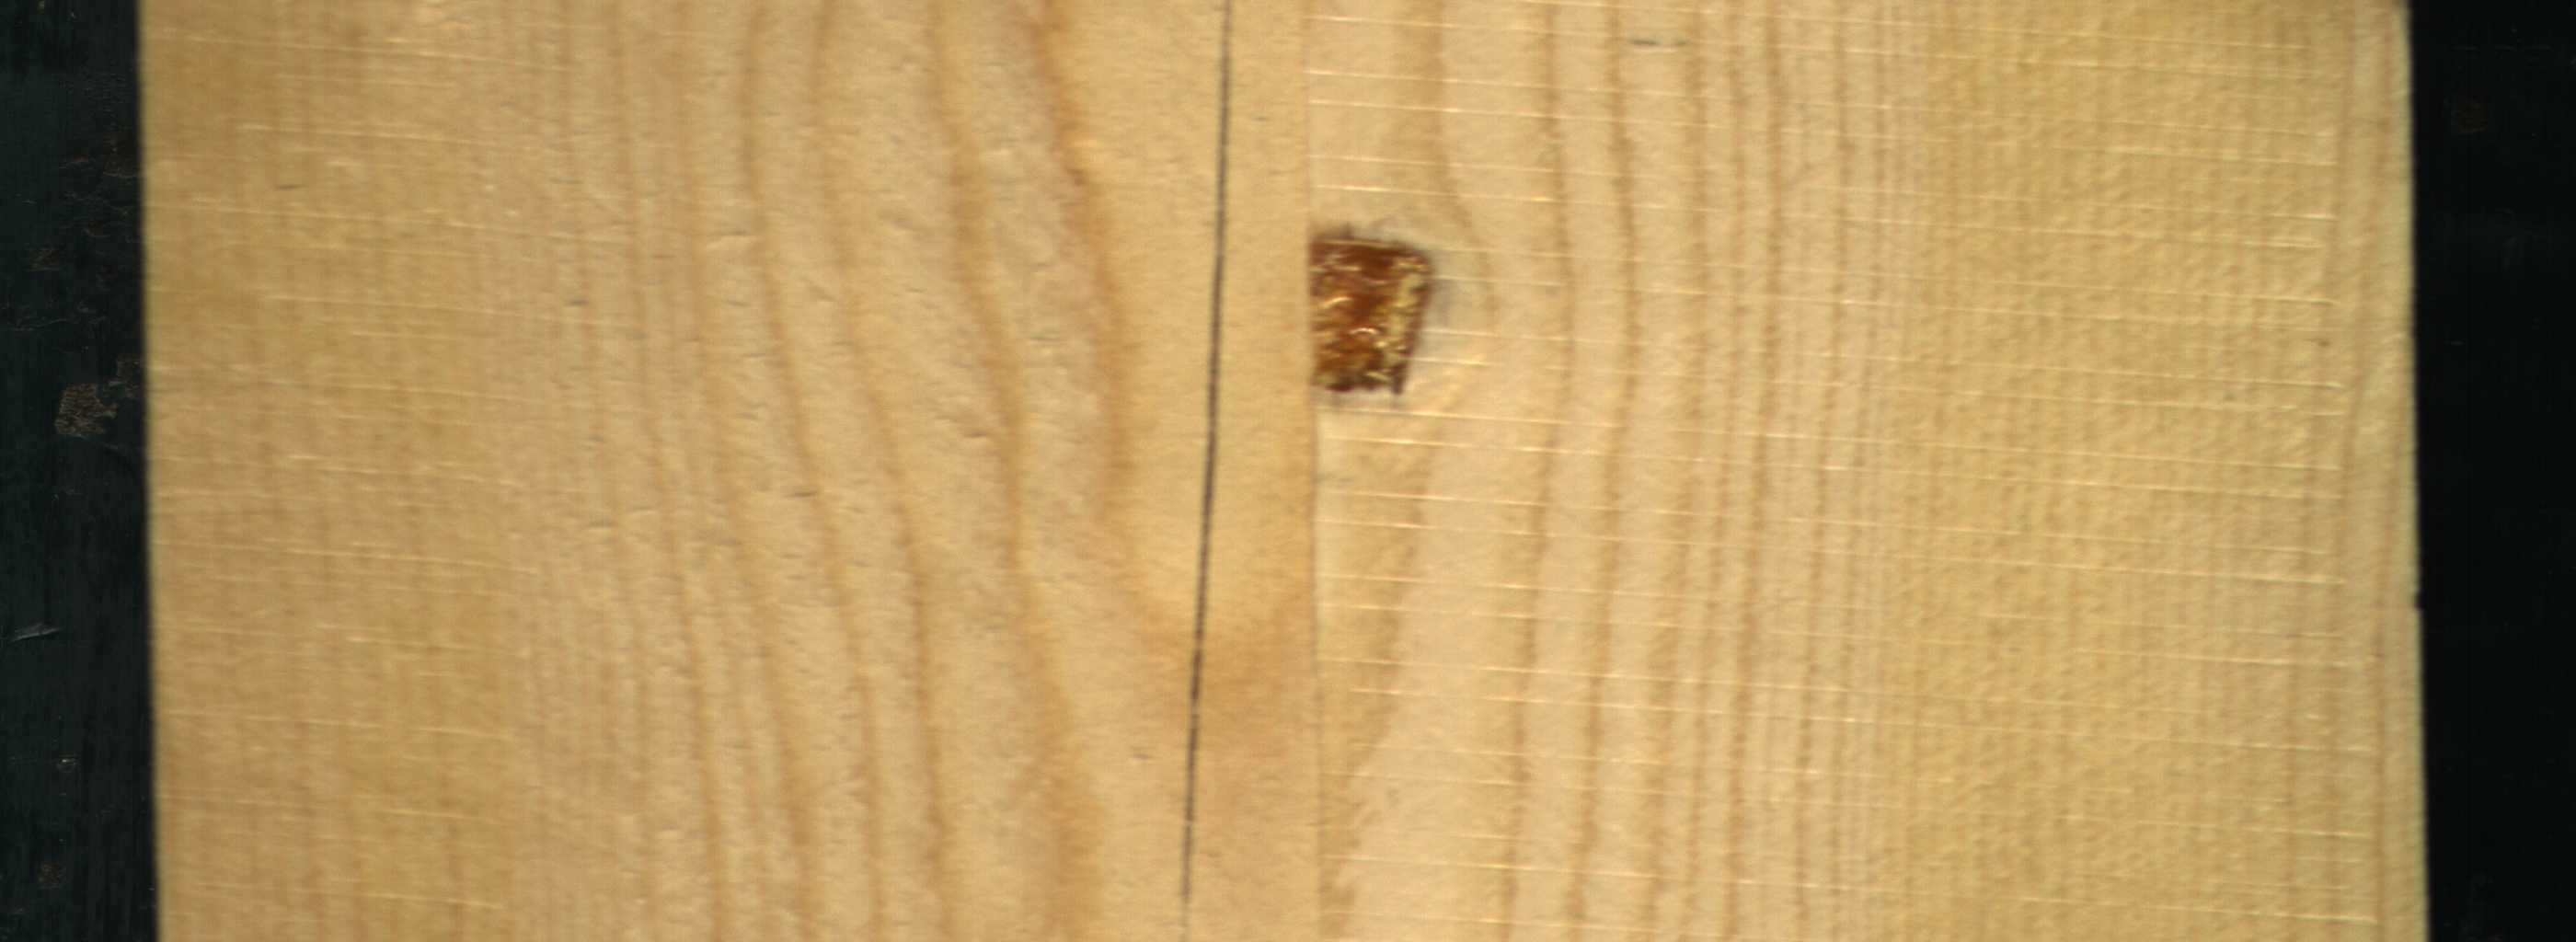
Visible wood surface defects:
resin
Crack